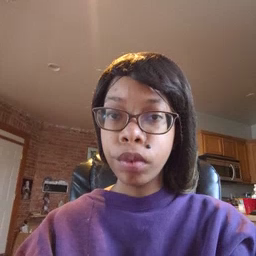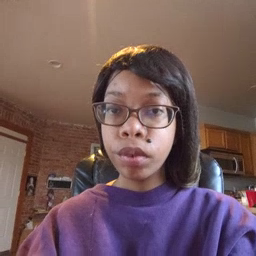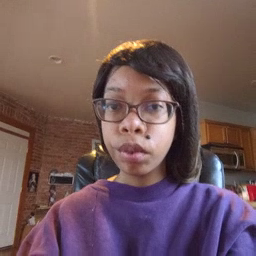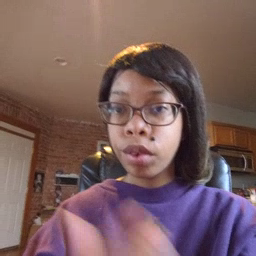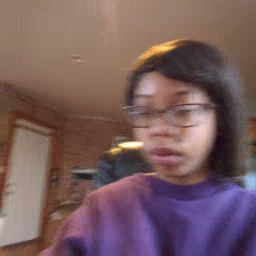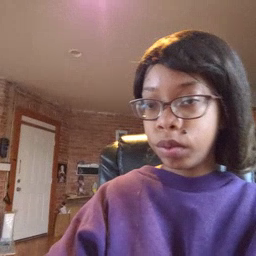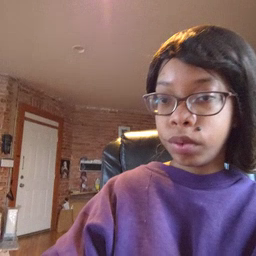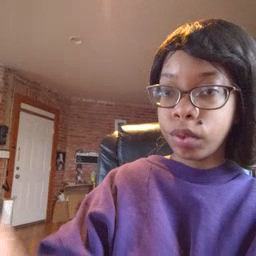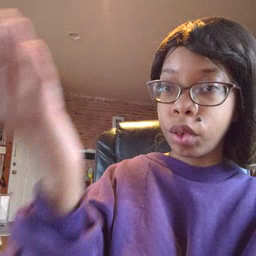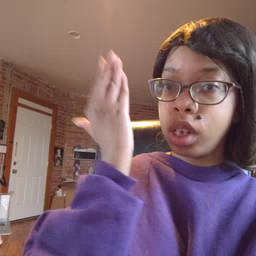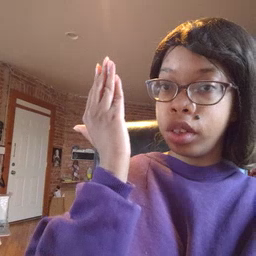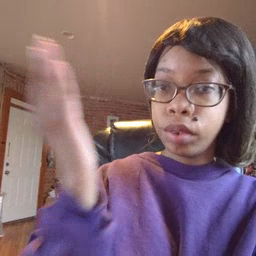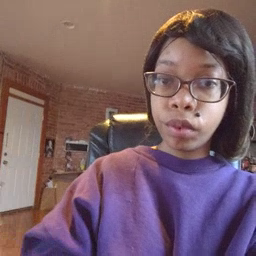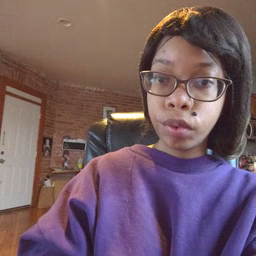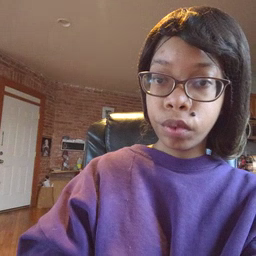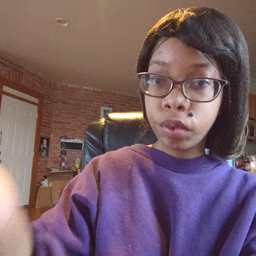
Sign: morning